Field crop: maize
Growth stage: 2
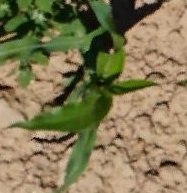
Species: maize